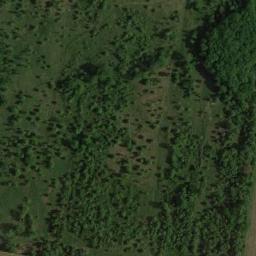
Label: meadow